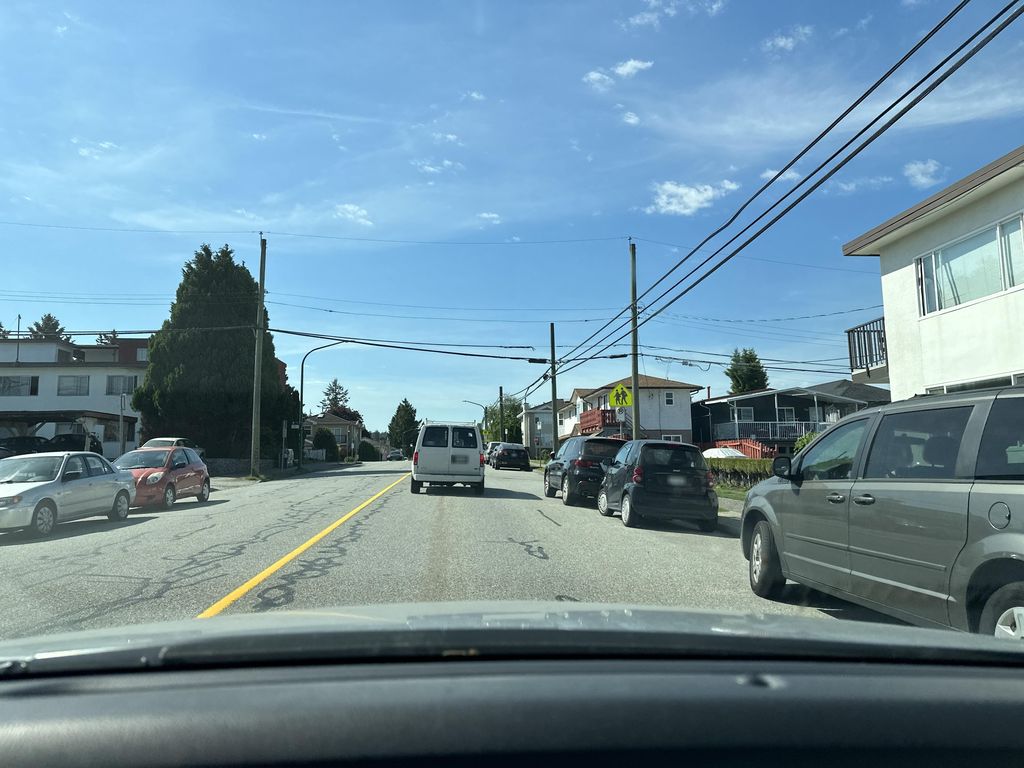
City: vancouver